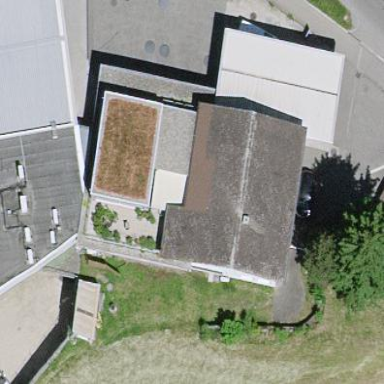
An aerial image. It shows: Residential building.